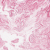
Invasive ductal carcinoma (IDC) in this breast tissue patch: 0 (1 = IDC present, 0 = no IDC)